Question: I'm developing an app for Mac OS X with Xcode 5 and I need to navigate through the buttons, radio buttons with the key.
There's a way for navigate between buttons and all other controls by enabling this option in System Preferences:

...but I need to enable this programmatically for new users which doesn't have this feature enabled. How do I do that?
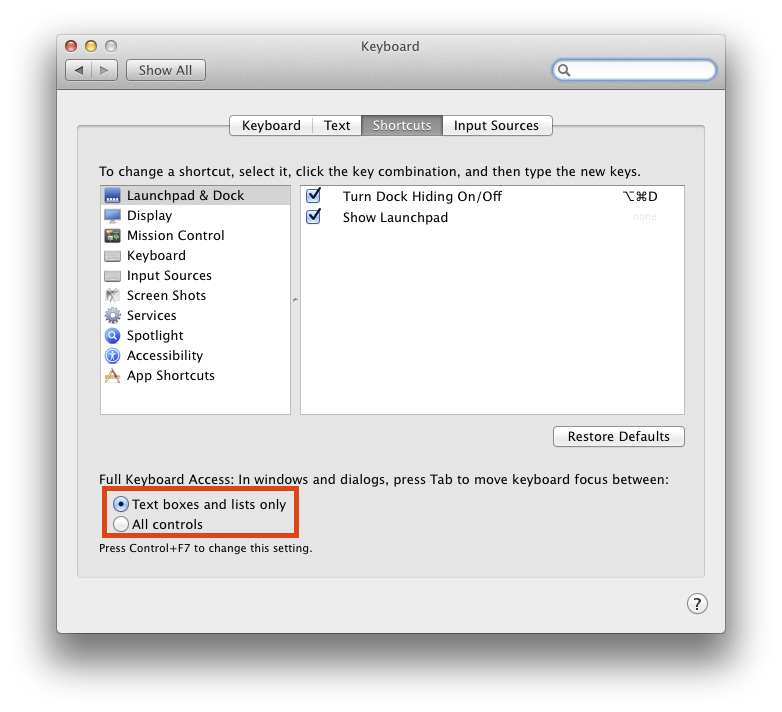
Answer: You can find out where the preference is stored on disk and change that file, but that is not a good idea. What if the user does not want to cycle through all controls? And the implementation will be fragile: what if Apple changes the name of the plist key in a future release?
A better way is to use the <URL>